Current action and preconditions to check: trajectory_clear

Your task: For each precondition in the list above, predict whether it will hold at this action.

Consider the current scene as observed from the mobile robot's camera, and analyze the predicted future states of all dynamic agents (e.g., people, animals, vehicles, or any moving entities) within the NEXT SECOND.

IMPORTANT: Only answer "very likely" if you are absolutely certain—based on strong, clear evidence—that a dynamic agent will violate the precondition in the predicted future state. Do NOT answer "very likely" for unlikely, ambiguous, or low-probability risks.

Ask yourself for each precondition: Is there a high probability, with clear and convincing evidence, that the predicted future states of any dynamic agent will interfere with the predicted future state of the currently executing action within the NEXT SECOND, causing that precondition to fail?

Assess the risk level based on these predictions. Use "likely" or "very likely" if motions create a clear risk of interference.

Use "neutral" or "improbable" if agents are nearby but their predicted paths are clearly diverging or non-conflicting.

Failure Risk Categories: "very improbable", "improbable", "neutral", "likely", "very likely"

Answer Format: Output ONLY the probability_of_failure value from these categories: "very improbable", "improbable", "neutral", "likely", "very likely"

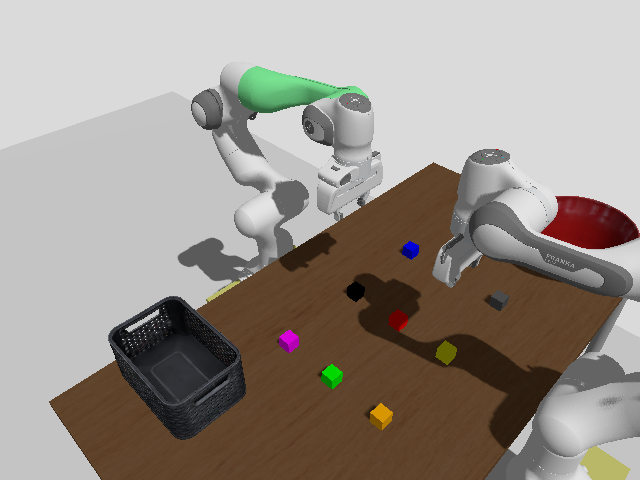

Answer: improbable